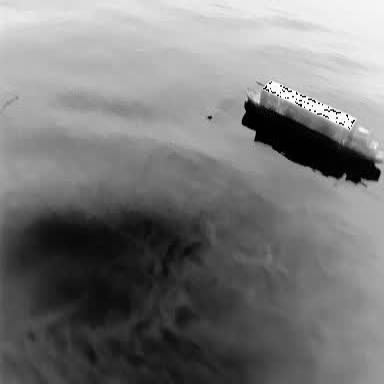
There is a fishing_boat in the infrared image.